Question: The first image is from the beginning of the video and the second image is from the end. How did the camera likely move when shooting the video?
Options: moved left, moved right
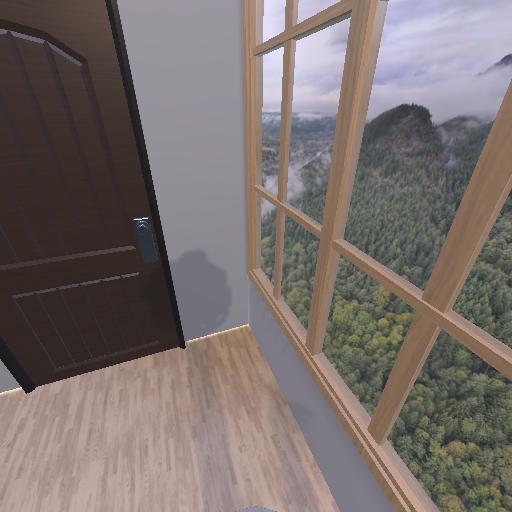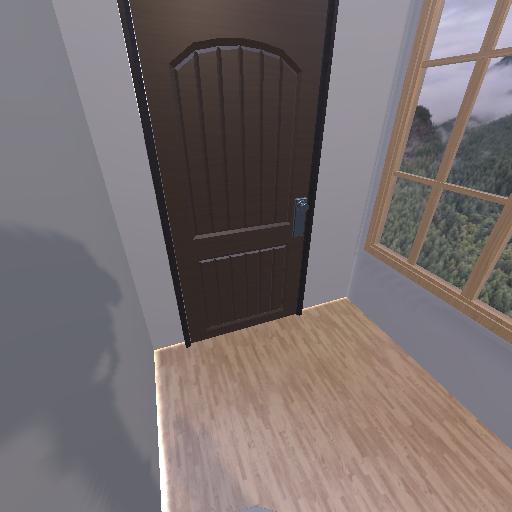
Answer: moved left